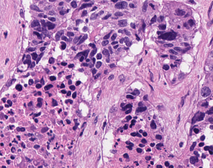
Tumor epithelial tissue: yes
Tumor-associated stroma tissue: yes
Normal tissue: no